Question: I'm new to front end design and I would like someone to help me with a grid setup that I can't figure it out. I would like to setup boxes with 'display: grid' function as shown in the example image. Those boxes will later contain content. Can Someone please help me because I can't figure it out.

'''
* {
margin: 0;
padding: 0;
box-sizing: border-box;
list-style: none;
text-decoration: none;
}
.container {
width: 80%;
margin: 0 auto;
}
.grid {
padding: 50px 0;
display: grid;
grid-gap: 15px;
}
.box_a {
background: gray;
padding: 20px 40px;
}
.box_b {
background: black;
color: white;
padding: 20px 40px;
}
.box_c {
padding: 20px 40px;
background: lightblue;
}
.b1 {
grid-area: 1 / 1 / 2 / 2;
}
.b2 {
grid-area: 1 / 2 / 2 / 5;
}
.b3 {
grid-area: 2 / 1 / 3 / 5;
}
.b4 {
grid-area: 3 / 1 / 2 / 5;
}
.b5 {
grid-area: 3 / 1 / 4/ 5;
}
'''
'''
<section class="main">
<div class="container grid">
<div class="box_a b1">
<h2>What we do</h2>
<p>Lorem ipsum dolor sit amet consectetur, adipisicing elit. Adipisci, commodi.</p>
<a href="#">Povezava nekam</a>
</div>
<div class="box_b b2">
<h2>How we do it</h2>
<p>Lorem ipsum dolor sit amet consectetur adipisicing elit. In quibusdam iste, earum aut facilis nobis?</p>
<a href="#">Povezava nekam</a>
</div>
<div class="box_c b3">
<div class="post_top">
<a href="#">Povezava prispevka</a>
<h2>Nek zelo dolg naslov prispevka da bo zgledalo lepo</h2>
</div>
<div class="post_bottom">
<h2>Nek podnaslov</h2>
<p>Lorem ipsum dolor sit amet consectetur, adipisicing elit. Quisquam, placeat. Maiores omnis numquam error adipisci.</p>
</div>
</div>
<div class="box_a b4">
<a href="#">Povezava nekam</a>
<h2>Lorem Ipsum</h2>
<a href="#">Preberi vec</a>
</div>
<div class="box_b b5">
<a href="#">Povezava nekam</a>
<h2>Nek srednje dolg naslov</h2>
<p>Lorem ipsum dolor sit amet consectetur adipisicing elit. Ut, neque.</p>
</div>
</div>
</section>
'''
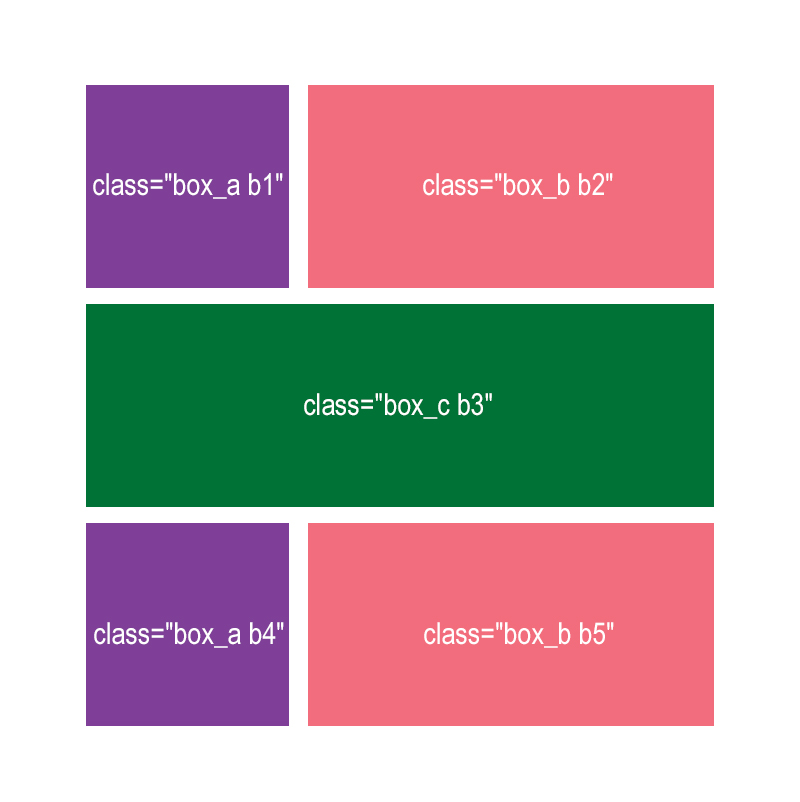
Answer: You can simplify your grid like below without the need of grid-areas:
'''
* {
margin: 0;
padding: 0;
box-sizing: border-box;
list-style: none;
text-decoration: none;
}
.container {
width: 80%;
margin: 0 auto;
}
.grid {
padding: 50px 0;
display: grid;
grid-template-columns:1fr 1fr 1fr;
grid-gap: 15px;
}
.box_a {
background: gray;
padding: 20px 40px;
}
.box_b {
background: black;
color: white;
padding: 20px 40px;
}
.box_c {
padding: 20px 40px;
background: lightblue;
}
.b2,.b5 {
grid-column:2/span 2;
}
.b3 {
grid-column:1/span 3;
}
'''
'''
<section class="main">
<div class="container grid">
<div class="box_a b1">
<h2>What we do</h2>
<p>Lorem ipsum dolor sit amet consectetur, adipisicing elit. Adipisci, commodi.</p>
<a href="#">Povezava nekam</a>
</div>
<div class="box_b b2">
<h2>How we do it</h2>
<p>Lorem ipsum dolor sit amet consectetur adipisicing elit. In quibusdam iste, earum aut facilis nobis?</p>
<a href="#">Povezava nekam</a>
</div>
<div class="box_c b3">
<div class="post_top">
<a href="#">Povezava prispevka</a>
<h2>Nek zelo dolg naslov prispevka da bo zgledalo lepo</h2>
</div>
<div class="post_bottom">
<h2>Nek podnaslov</h2>
<p>Lorem ipsum dolor sit amet consectetur, adipisicing elit. Quisquam, placeat. Maiores omnis numquam error adipisci.</p>
</div>
</div>
<div class="box_a b4">
<a href="#">Povezava nekam</a>
<h2>Lorem Ipsum</h2>
<a href="#">Preberi vec</a>
</div>
<div class="box_b b5">
<a href="#">Povezava nekam</a>
<h2>Nek srednje dolg naslov</h2>
<p>Lorem ipsum dolor sit amet consectetur adipisicing elit. Ut, neque.</p>
</div>
</div>
</section>
'''
Relevant code:
'''
.grid {
...
grid-template-columns:1fr 1fr 1fr; /*define 3 columns*/
..
}
.b2,.b5 {
grid-column:2/span 2; /*take 2 colmuns starting from 2*/
}
.b3 {
grid-column:1/span 3; /*take 3 columns starting from 1*/
}
'''